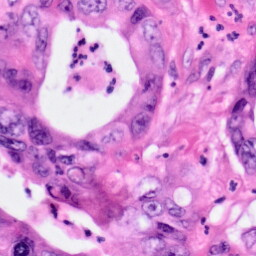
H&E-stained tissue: Pancreatic